Question: I don't want to show stepname. "Next" and "finish button" is enough for me. How to unvisible these?!
Second question's; after FinishButton's click, I want to redirect first step automatically. How to do?
'''
<asp:Wizard runat="server" ID="MyWizard" OnNextButtonClick="MyWizard_NextButtonClick"
Width="440px" Height="200px" OnFinishButtonClick="MyWizard_FinishButtonClick">
<WizardSteps>
<asp:WizardStep ID="Wizardstep1" runat="server" StepType="auto">
</asp:WizardStep>
<asp:WizardStep ID="Wizardstep2" runat="server" StepType="auto">
</asp:WizardStep>
'''
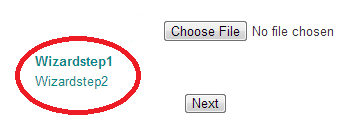
Answer: You can create your custom LayoutTemplate within 'Wizard' control to hide step names. For example:
'''
<LayoutTemplate>
<div>
<asp:PlaceHolder ID="headerPlaceHolder" runat="server" />
</div>
<div>
<asp:PlaceHolder ID="wizardStepPlaceholder" runat="server" />
</div>
<div>
<asp:PlaceHolder ID="navigationPlaceholder" runat="server" />
</div>
</LayoutTemplate>
'''
Remeber that placeholders' id names matter. Placeholer responsible for displaying list of steps that you circled has id 'sideBarPlaceHolder' (and you should not have any placeholder with this id inside 'LayoutTemlpate')
Second question:
You can have custom navigation template, for example:
'''
<FinishNavigationTemplate>
<asp:Button ID="PreviousButton" runat="server" Text="Previous step" CausesValidation="false" CommandName="MovePrevious" />
<asp:Button ID="FinishButton" runat="server" Text="Finish" CausesValidation="true" CommandName="MoveComplete" OnCLick="FinishButton_Click" />
</FinishNavigationTemplate>
'''
Note that these buttons have fixed 'CommandName' ('Wizard' control expects this). You can try to use finish button's 'OnClick' event to jump to the first step:
'''
protected void FinishButton_Click(object sender, EventArgs e)
{
yourWizard.ActiveStepIndex = 0;
}
'''